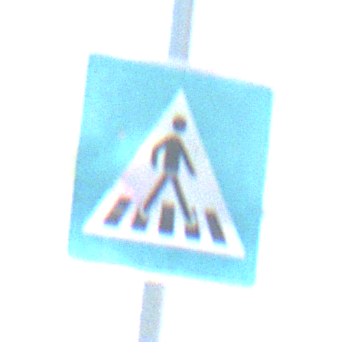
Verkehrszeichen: FussgaengerueberwegLinks
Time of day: MorningAfternoon
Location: Outdoor (Suburban)
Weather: PartlyCloudy
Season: NotSpecified
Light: Natural